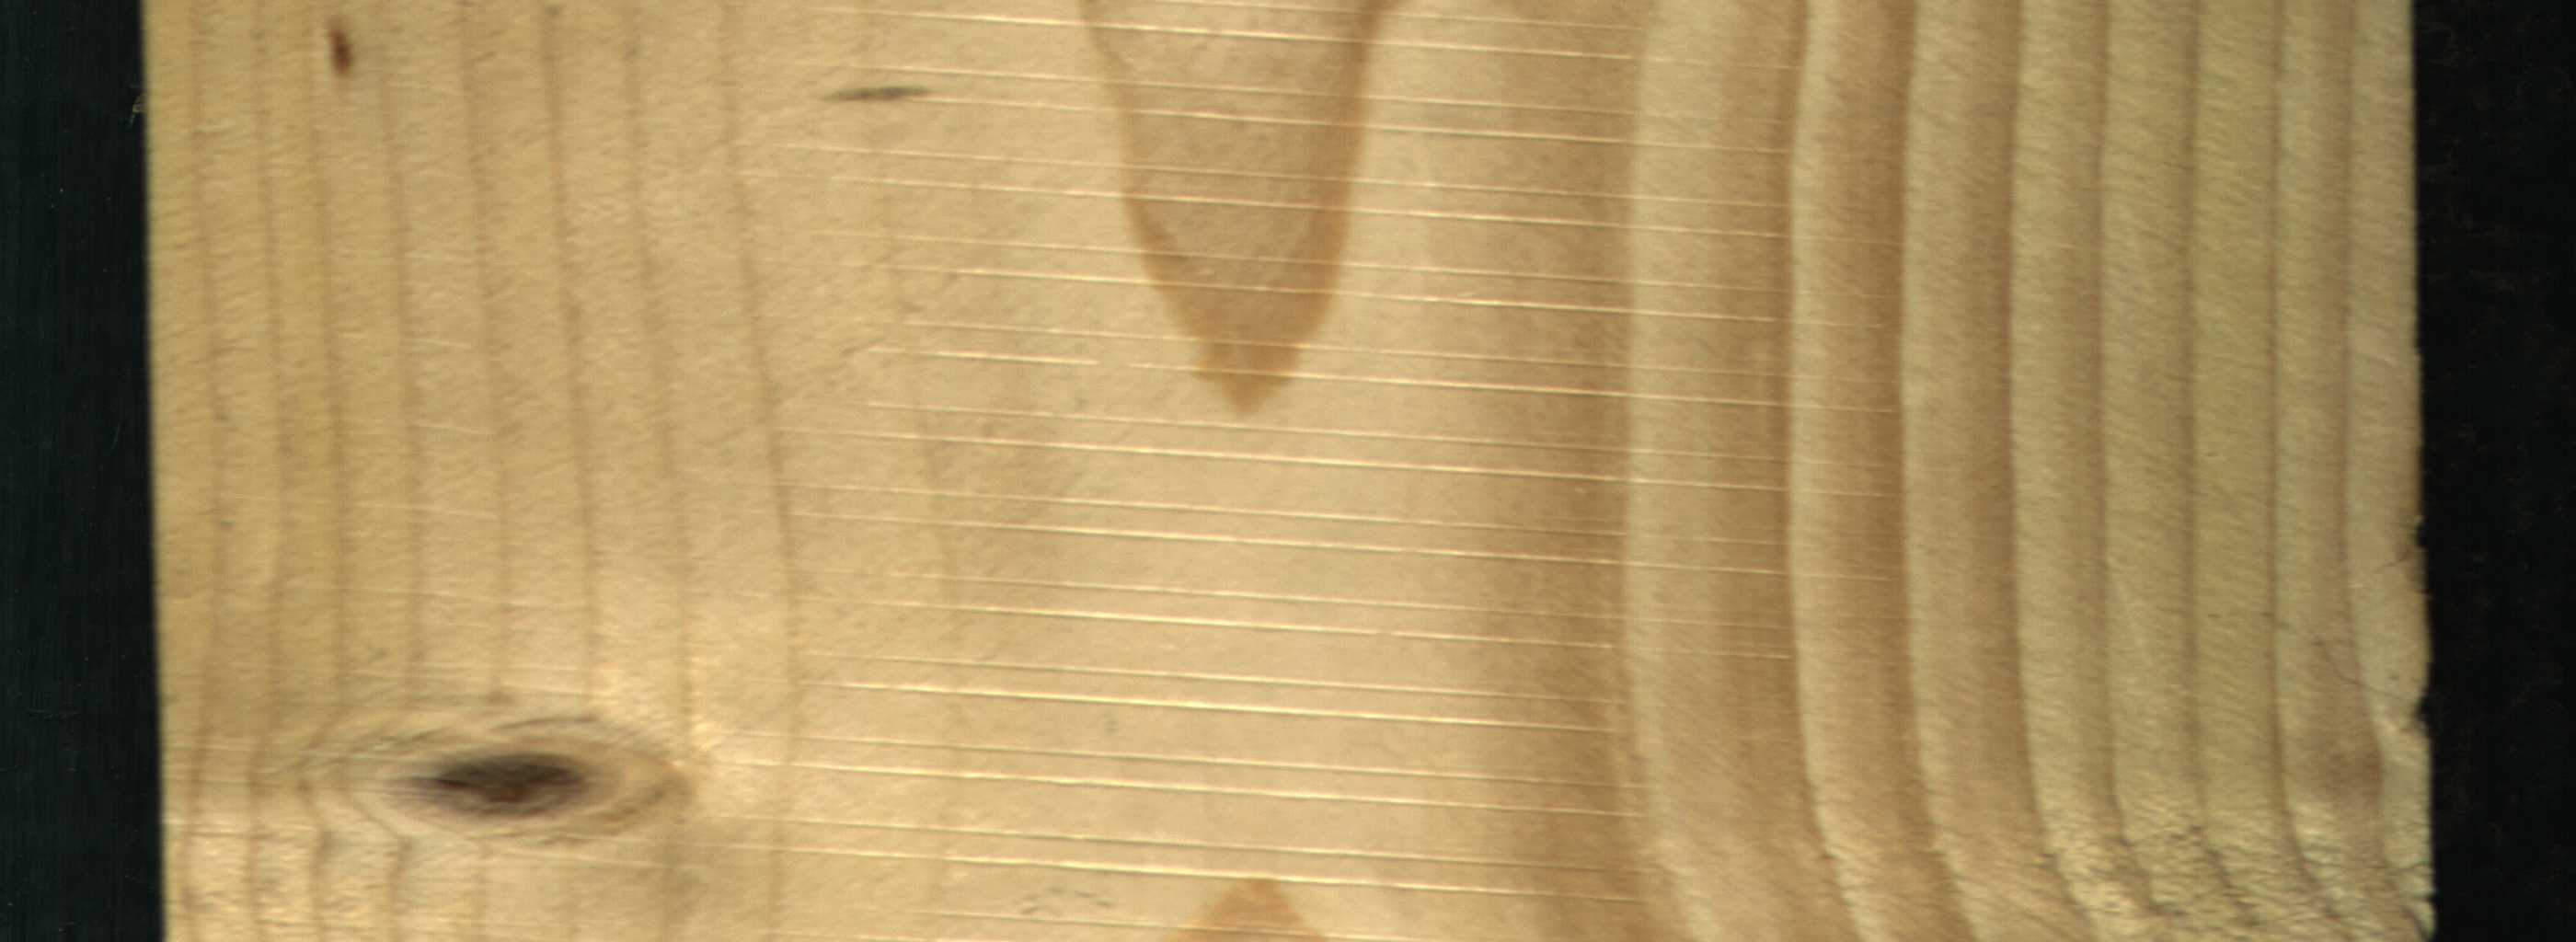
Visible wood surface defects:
Dead_Knot